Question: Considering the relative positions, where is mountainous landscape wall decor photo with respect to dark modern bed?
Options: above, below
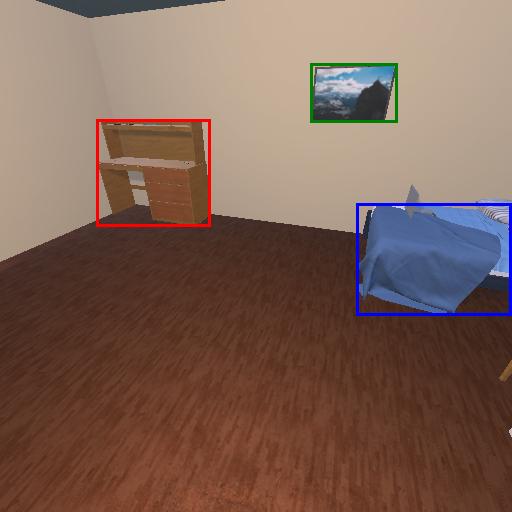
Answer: above